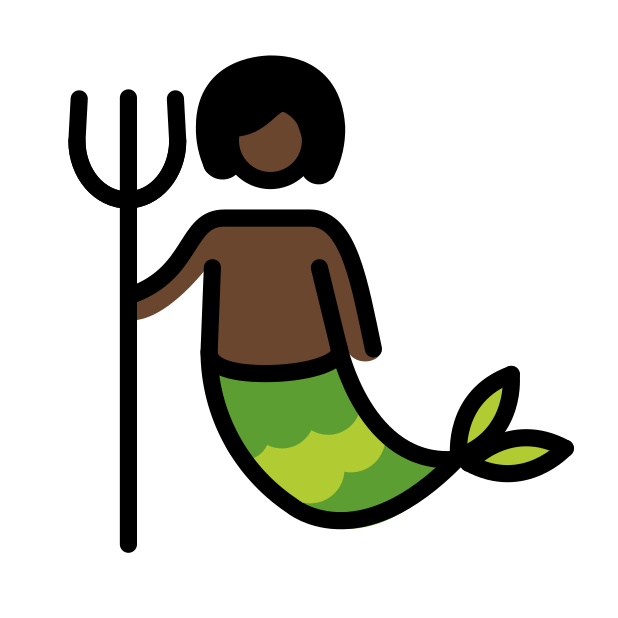
merperson: dark skin tone